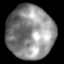
Tissue: lung
Cell type: T cells
Senescence score: 0.1849
Nuclear area (px): 2471
Mean DAPI intensity: 137.742